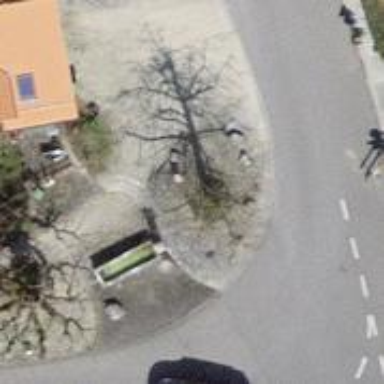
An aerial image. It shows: Deciduous broadleaved tree with brown leaves. There is bench amenity nearby.